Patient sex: F
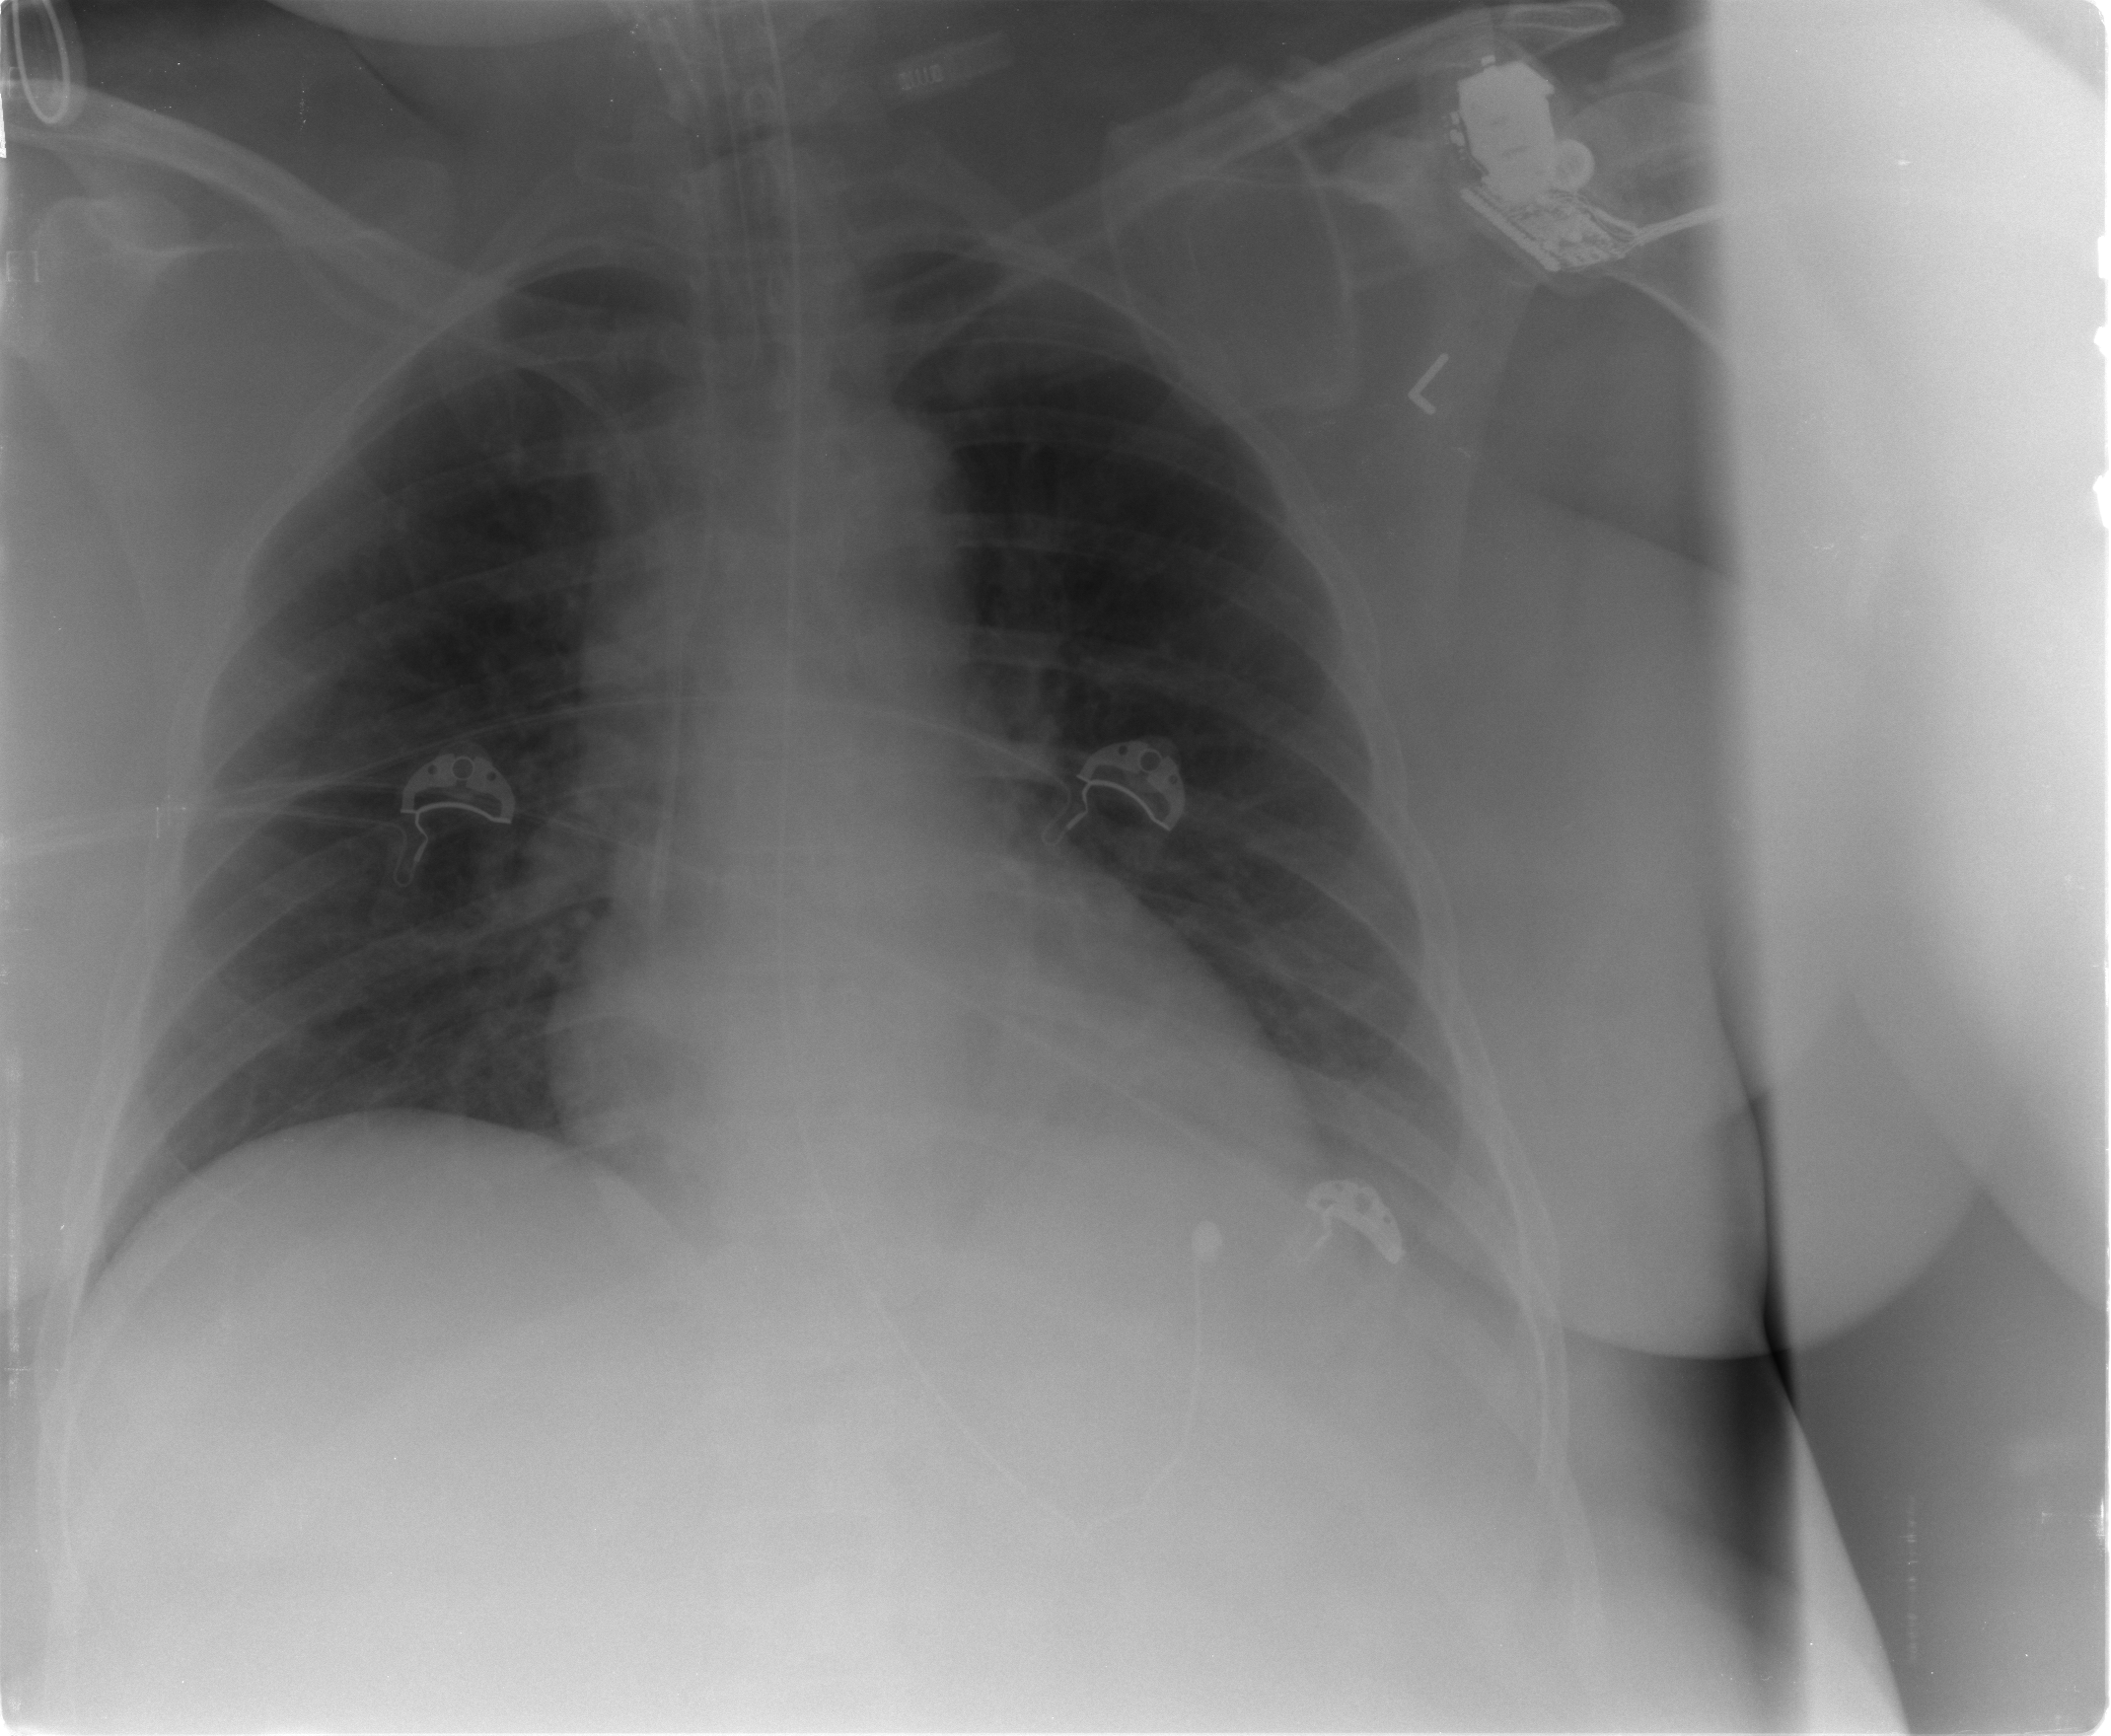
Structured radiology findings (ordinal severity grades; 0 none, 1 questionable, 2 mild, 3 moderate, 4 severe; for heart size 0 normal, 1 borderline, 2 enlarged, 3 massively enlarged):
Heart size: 0
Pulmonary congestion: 2
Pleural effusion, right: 0
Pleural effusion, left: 2
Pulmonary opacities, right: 2
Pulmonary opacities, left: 1
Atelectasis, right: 2
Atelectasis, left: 1